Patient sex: M
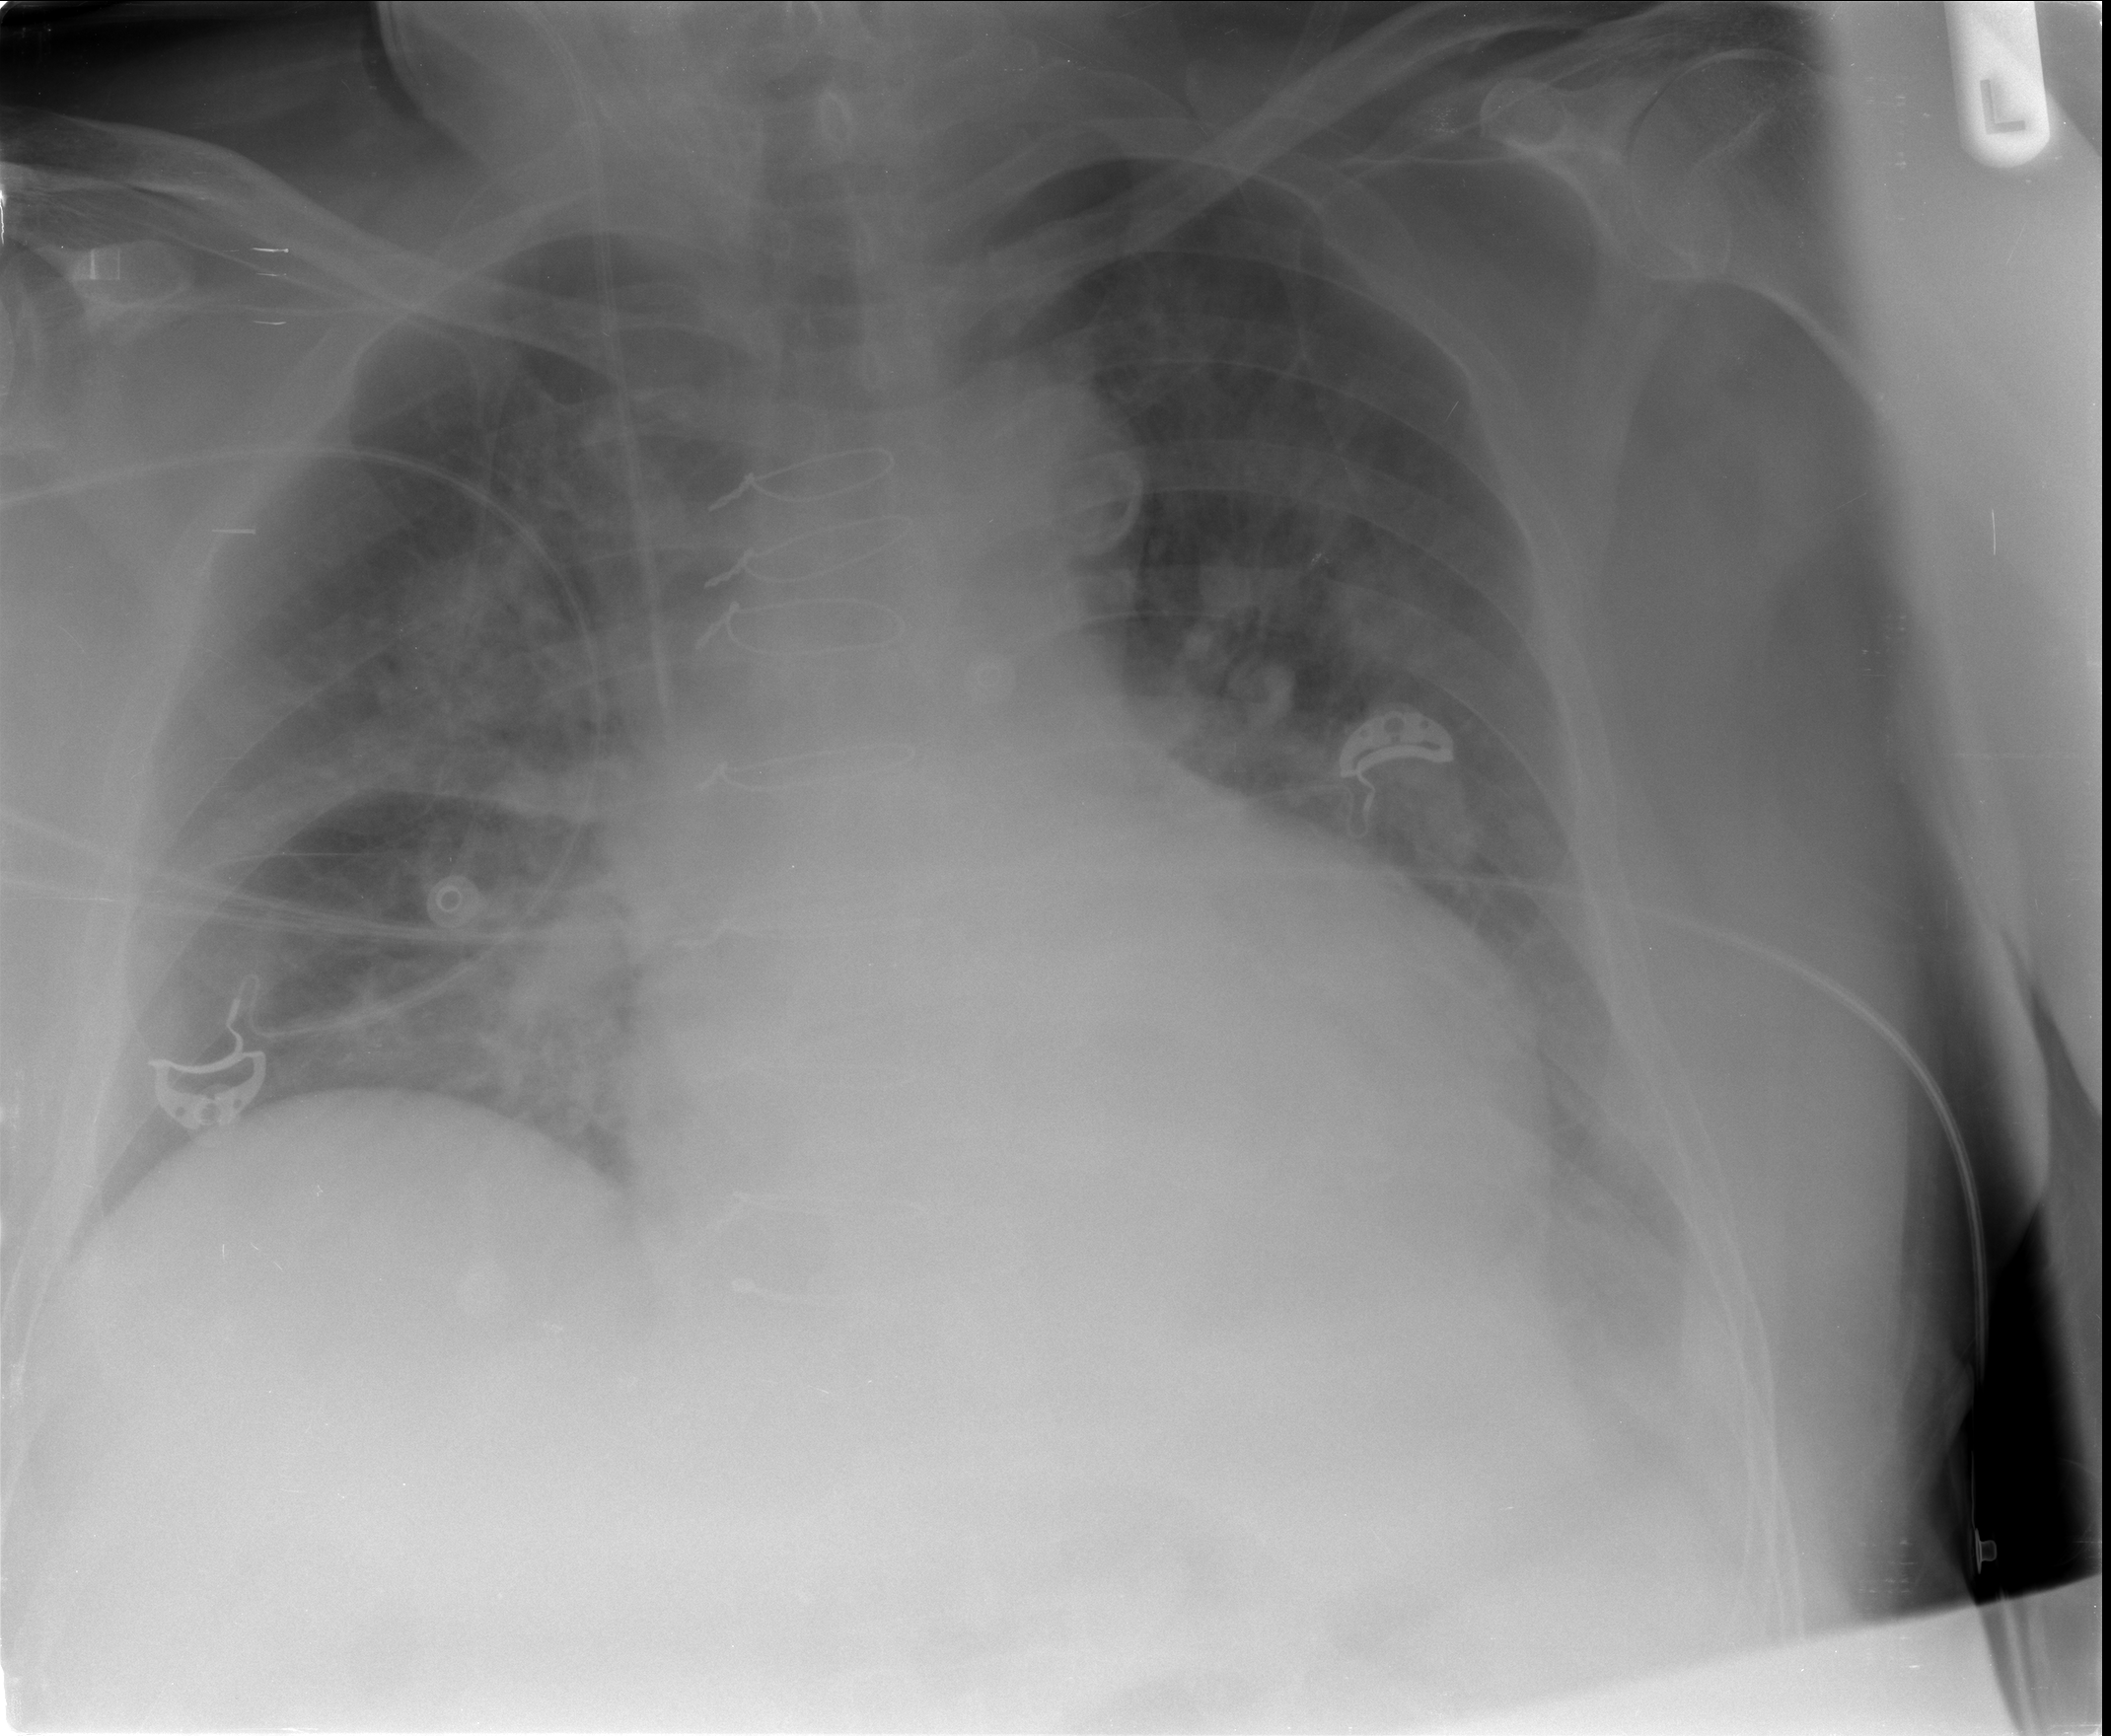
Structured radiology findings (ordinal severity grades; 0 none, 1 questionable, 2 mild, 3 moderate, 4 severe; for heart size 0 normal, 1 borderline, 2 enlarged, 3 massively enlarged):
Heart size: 2
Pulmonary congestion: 3
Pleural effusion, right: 1
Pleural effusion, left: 2
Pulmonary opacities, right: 3
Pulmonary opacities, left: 2
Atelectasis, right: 2
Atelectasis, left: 2